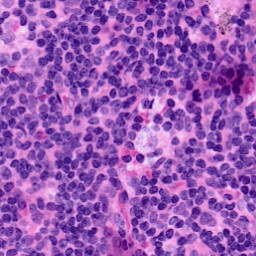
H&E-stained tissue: LymphNode